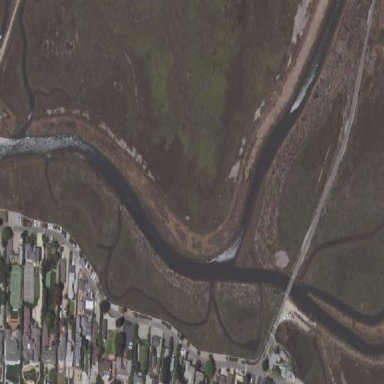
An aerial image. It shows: Saltmarsh wetland area.